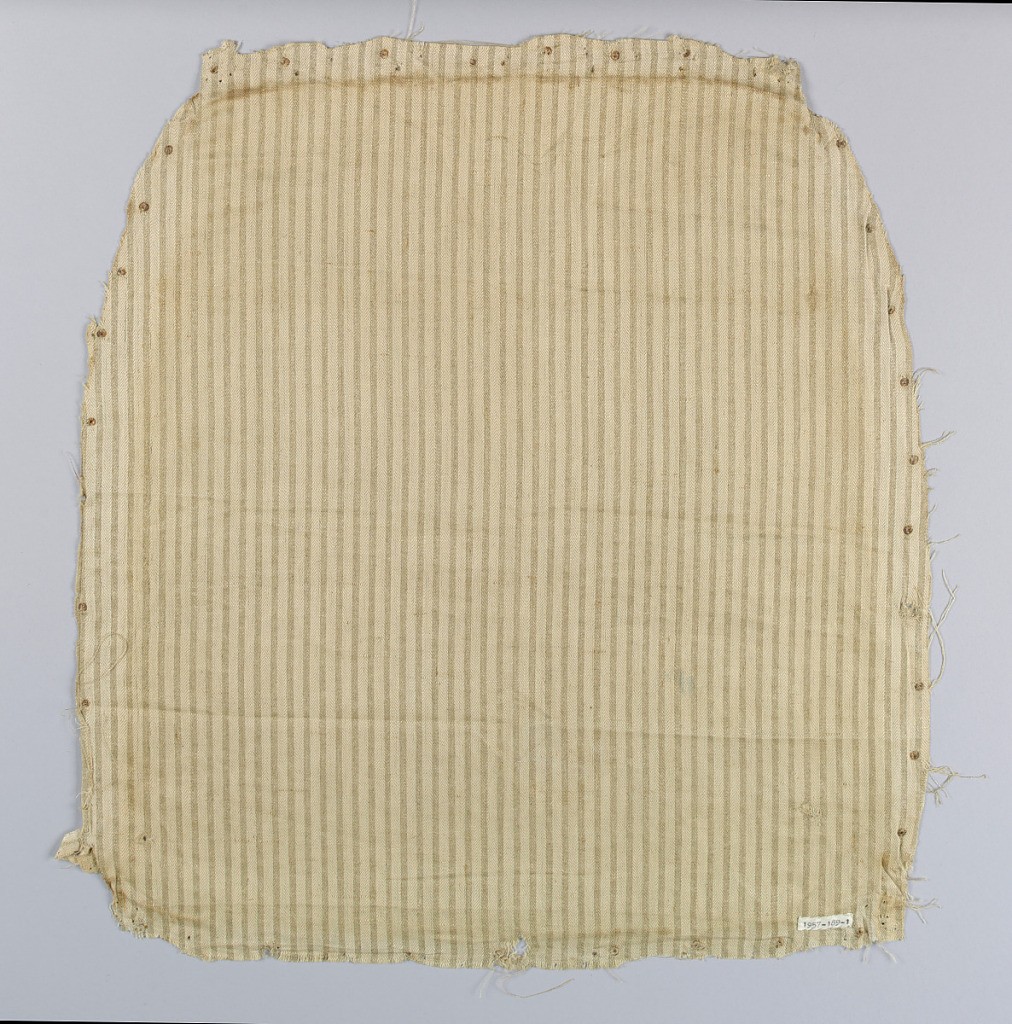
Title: Chair seat cover
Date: early 19th century
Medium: linen Technique: woven
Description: Two shades of undyed linen woven in a warp chevron twill in a design showing brown stripes on a buff ground.